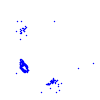
Particle: kaon